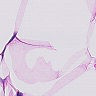
Metastatic tissue present: no